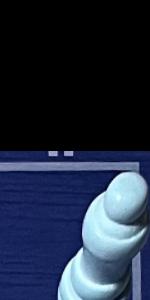
Label: Empty